Aerial crown-view tile of a tropical tree (Barro Colorado Island, Panama), acquired 20240611:
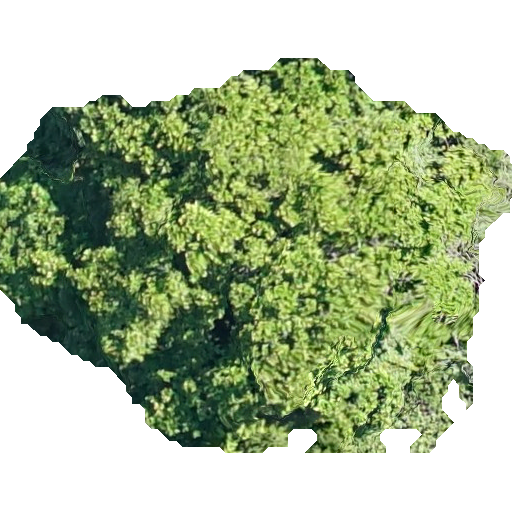
Species: Anacardium excelsum
GBIF accepted scientific name: Anacardium excelsum
Crown area: 237.779 m²